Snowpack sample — Buffalo Mountain, Silverthorne, Colorado, USA (1/25/25, 10:11 AM MST)
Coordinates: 39.6222, -106.1139
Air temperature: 22 °F
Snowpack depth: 110 cm
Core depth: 30 cm
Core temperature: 42.8 °F
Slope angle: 12°, slope face: 102°
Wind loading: high
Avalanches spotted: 0
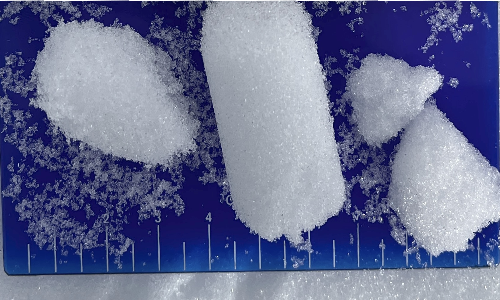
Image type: core
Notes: No avalanches nearby, collected on the outskirts of a fire break 15 meters from the treeline, on way to Buffalo and Red Mountain